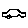
Label: car